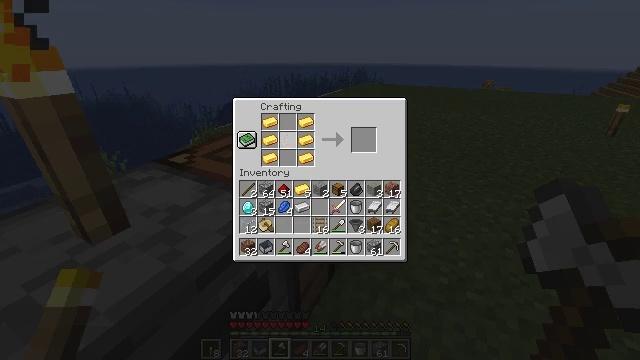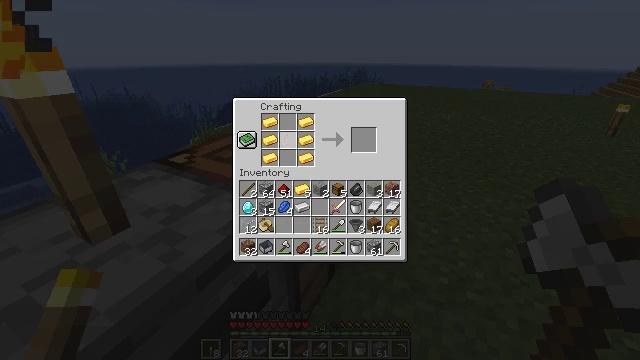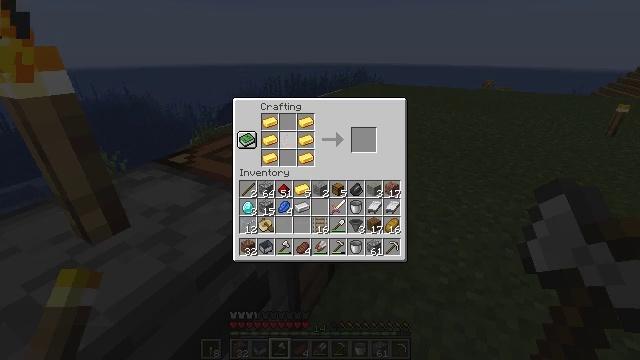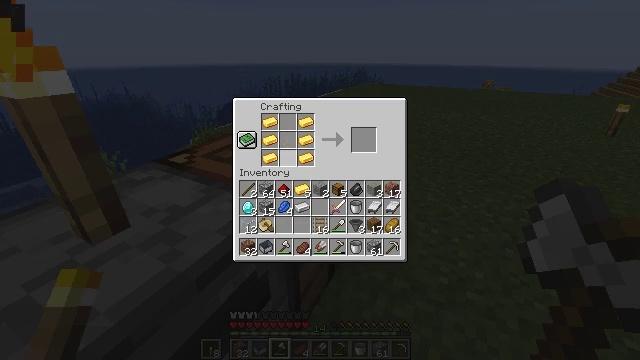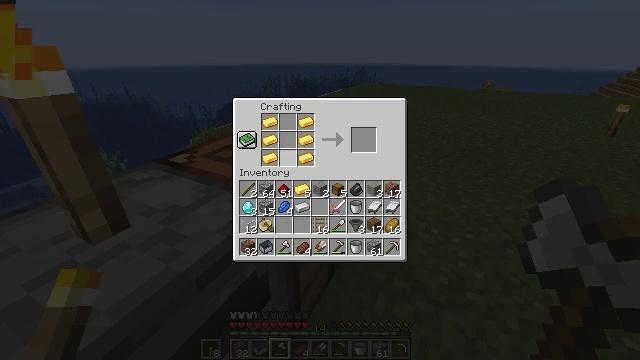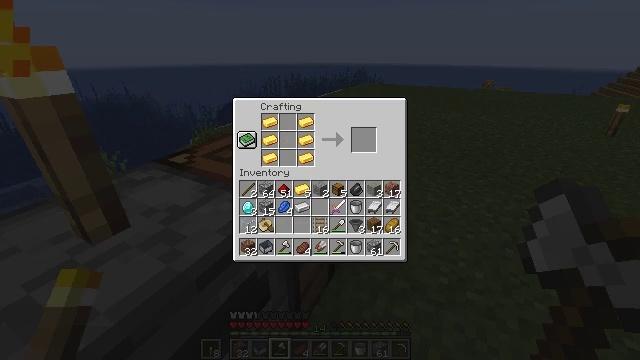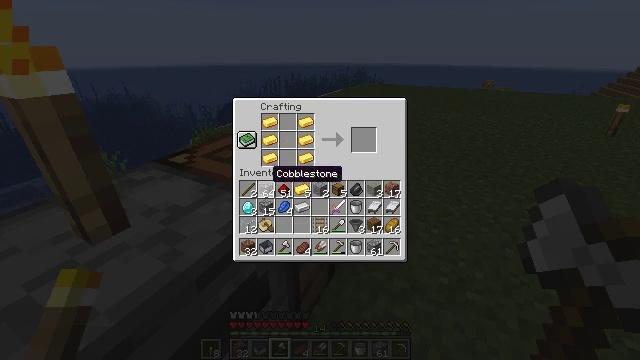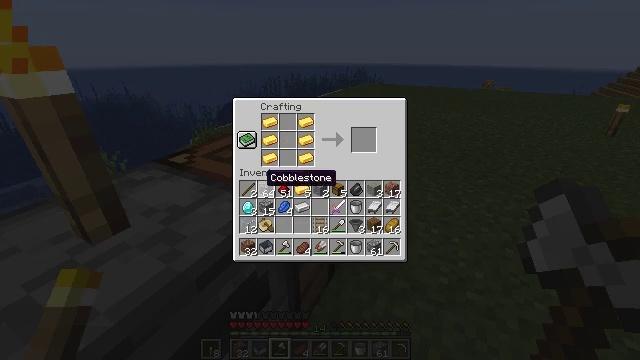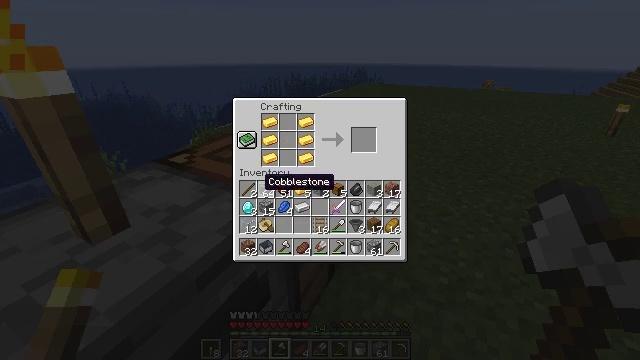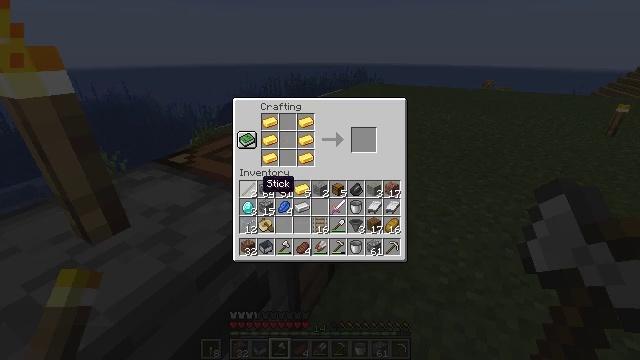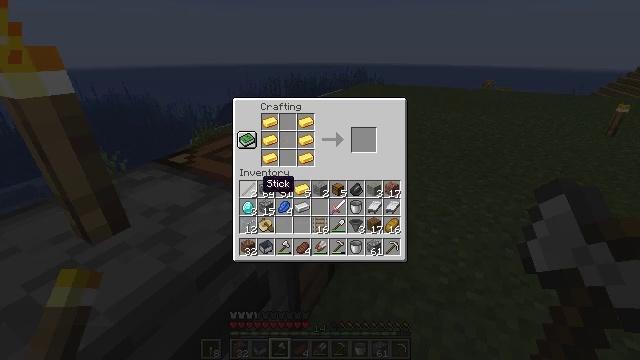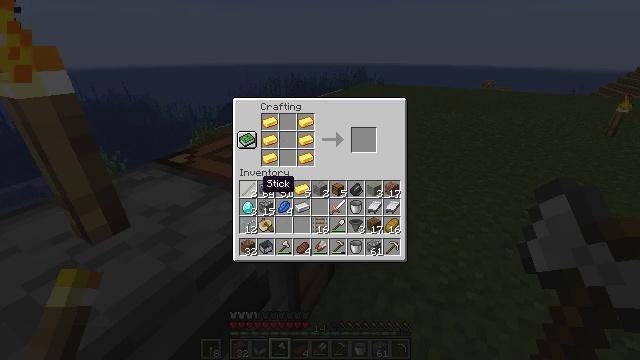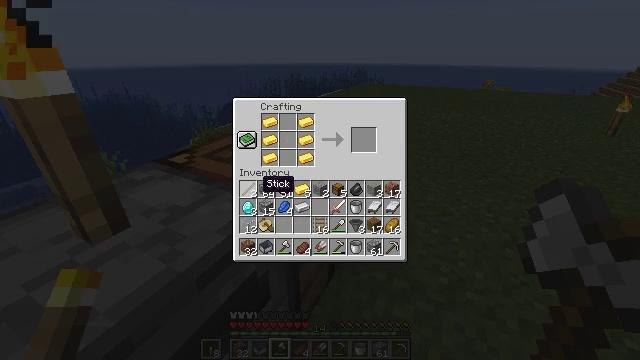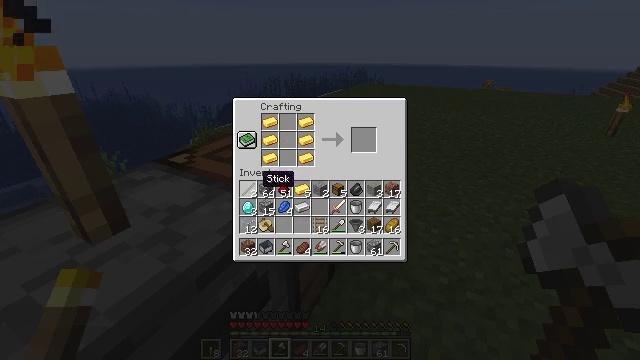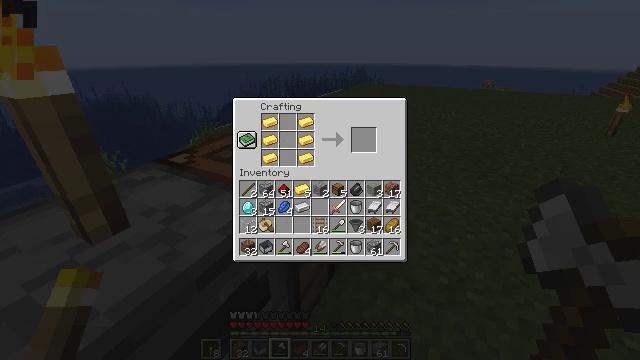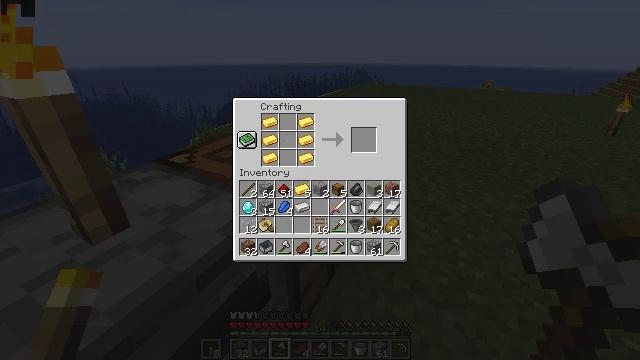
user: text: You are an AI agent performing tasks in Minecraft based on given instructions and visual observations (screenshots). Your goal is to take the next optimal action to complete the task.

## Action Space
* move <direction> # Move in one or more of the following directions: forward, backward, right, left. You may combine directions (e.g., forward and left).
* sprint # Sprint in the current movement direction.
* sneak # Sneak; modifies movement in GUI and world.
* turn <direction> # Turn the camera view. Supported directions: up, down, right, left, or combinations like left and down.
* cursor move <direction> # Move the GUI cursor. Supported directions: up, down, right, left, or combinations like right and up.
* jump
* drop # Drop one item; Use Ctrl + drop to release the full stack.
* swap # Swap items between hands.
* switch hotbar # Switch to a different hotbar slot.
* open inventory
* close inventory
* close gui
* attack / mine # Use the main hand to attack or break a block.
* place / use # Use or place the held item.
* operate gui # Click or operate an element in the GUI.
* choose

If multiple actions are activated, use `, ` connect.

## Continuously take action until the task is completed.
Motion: motion action
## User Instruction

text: Open the crafting table and craft powered rail.
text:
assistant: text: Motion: sneak
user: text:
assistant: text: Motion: sneak
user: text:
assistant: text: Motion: sneak, cursor move down
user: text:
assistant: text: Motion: sneak, cursor move down
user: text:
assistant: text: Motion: cursor move down
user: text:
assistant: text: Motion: cursor move left and down
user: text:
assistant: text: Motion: no_op
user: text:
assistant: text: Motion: no_op
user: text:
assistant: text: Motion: no_op
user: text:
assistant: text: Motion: no_op
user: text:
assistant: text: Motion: no_op
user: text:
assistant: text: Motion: no_op
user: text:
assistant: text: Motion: no_op
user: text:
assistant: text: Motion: cursor move up
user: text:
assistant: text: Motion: no_op
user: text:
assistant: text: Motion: no_op
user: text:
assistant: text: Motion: no_op
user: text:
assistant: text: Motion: no_op
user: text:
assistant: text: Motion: no_op
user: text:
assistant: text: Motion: operate gui
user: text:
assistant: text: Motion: operate gui
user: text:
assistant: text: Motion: cursor move right and up, operate gui
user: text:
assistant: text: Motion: cursor move right and up
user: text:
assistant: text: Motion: cursor move up
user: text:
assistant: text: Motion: no_op
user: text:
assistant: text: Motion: no_op
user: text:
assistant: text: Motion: no_op
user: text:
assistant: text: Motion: no_op
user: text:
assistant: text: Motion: operate gui
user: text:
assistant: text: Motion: operate gui